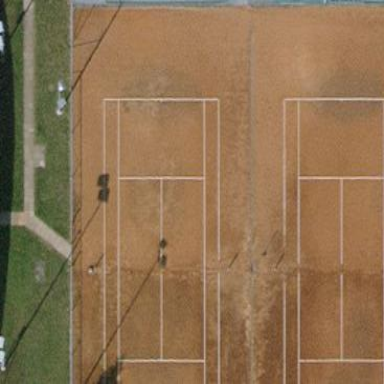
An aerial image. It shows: Tennis court on the leisure land pitch.